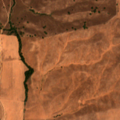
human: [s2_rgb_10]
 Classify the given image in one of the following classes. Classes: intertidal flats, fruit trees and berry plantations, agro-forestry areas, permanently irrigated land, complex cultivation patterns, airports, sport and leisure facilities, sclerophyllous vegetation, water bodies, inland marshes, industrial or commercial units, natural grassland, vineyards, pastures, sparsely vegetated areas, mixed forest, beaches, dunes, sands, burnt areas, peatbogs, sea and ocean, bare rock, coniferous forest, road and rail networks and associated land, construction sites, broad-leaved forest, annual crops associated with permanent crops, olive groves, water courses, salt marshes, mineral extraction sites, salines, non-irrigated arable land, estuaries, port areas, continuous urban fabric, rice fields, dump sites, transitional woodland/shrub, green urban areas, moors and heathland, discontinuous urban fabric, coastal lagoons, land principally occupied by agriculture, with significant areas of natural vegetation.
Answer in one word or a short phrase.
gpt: non-irrigated arable land, transitional woodland/shrub